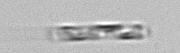
Label: Cerataulina_pelagica